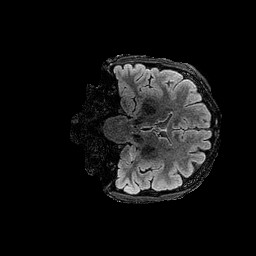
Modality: FLAIR
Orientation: coronal
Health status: ill
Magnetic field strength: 3 T